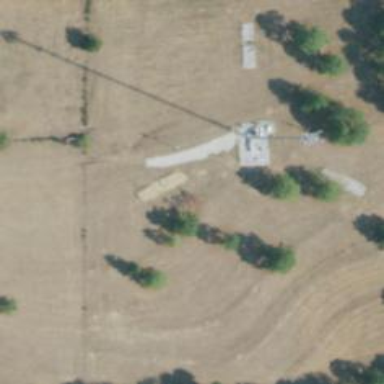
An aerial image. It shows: Mast tower used for communication.